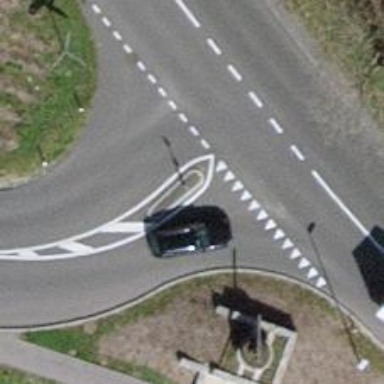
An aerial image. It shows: Road with "give way" sign.